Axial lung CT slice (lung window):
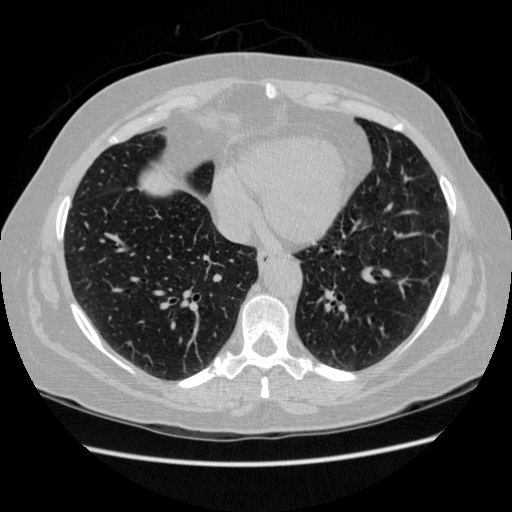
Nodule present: no